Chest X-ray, PA view. Patient: 42 years old, sex M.
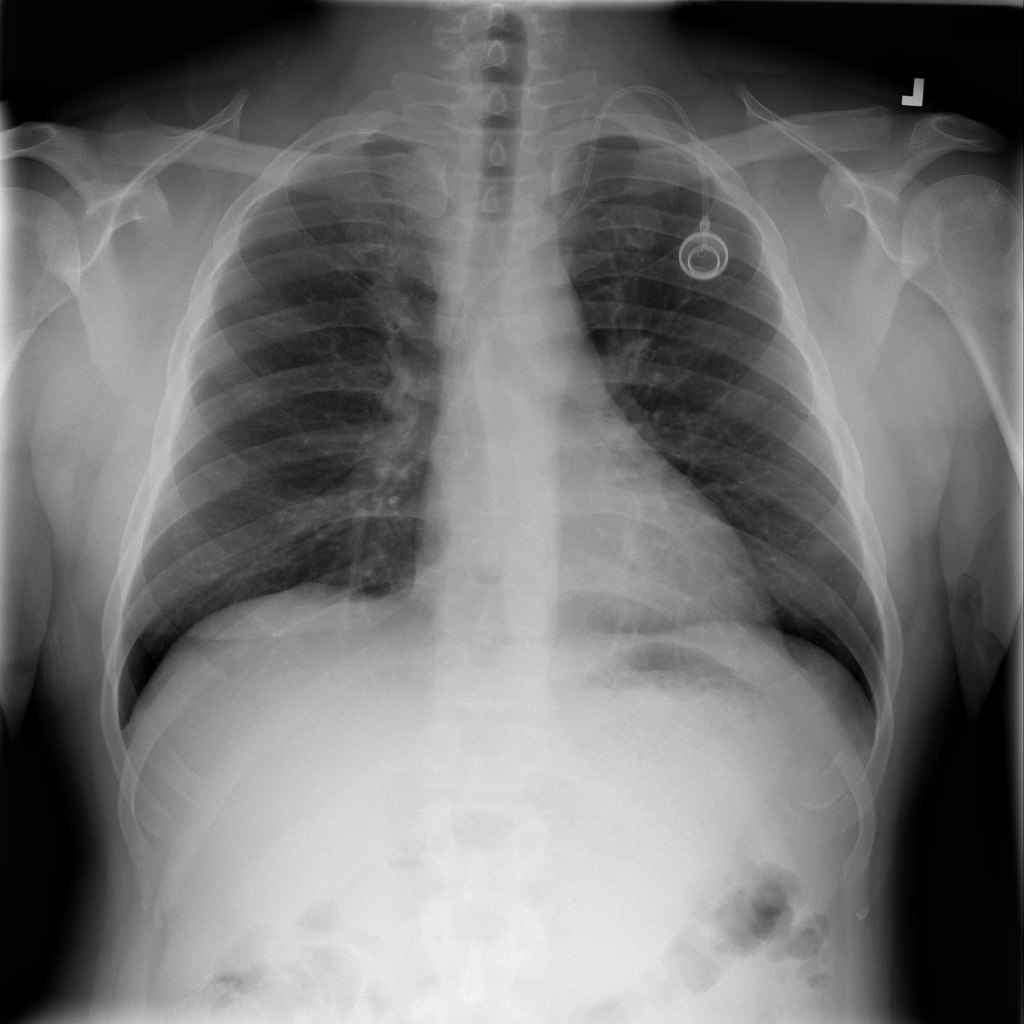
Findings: Infiltration